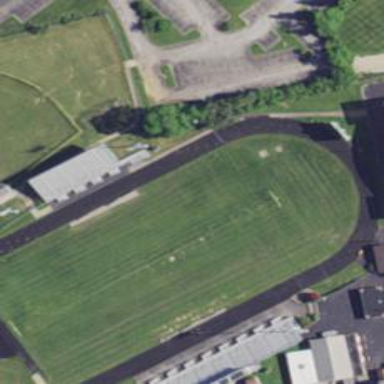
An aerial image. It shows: Athletics track located in leisure land area.